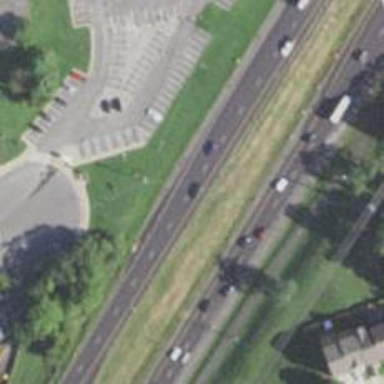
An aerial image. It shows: Expressway with asphalt surface classified as trunk highway.